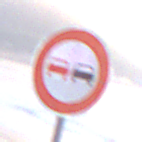
Verkehrszeichen: Ueberholverbot
Umgebung: Outdoor, Beach
Tageszeit: SunriseSunset
Wetter: Overcast
Licht: Natural
Jahreszeit: NotSpecified
Kontrast: LowContrast